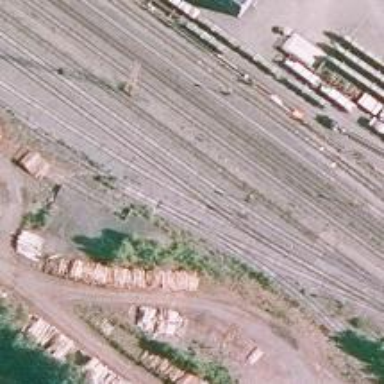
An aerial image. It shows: Railway signal.